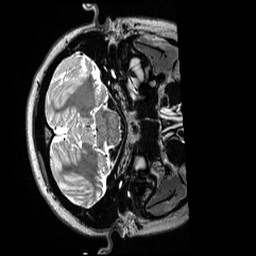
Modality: T2w
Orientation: axial
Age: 24
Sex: female
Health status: ill
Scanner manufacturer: siemens
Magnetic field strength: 3 T
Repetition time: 3.2 s
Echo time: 0.563 s